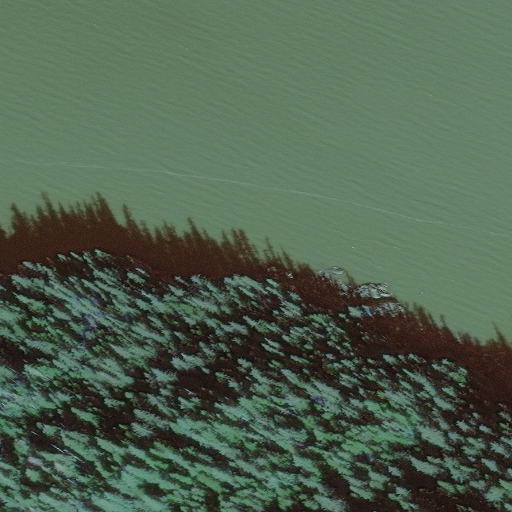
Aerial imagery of cape in Alaska named Point Whaley containing only unknown